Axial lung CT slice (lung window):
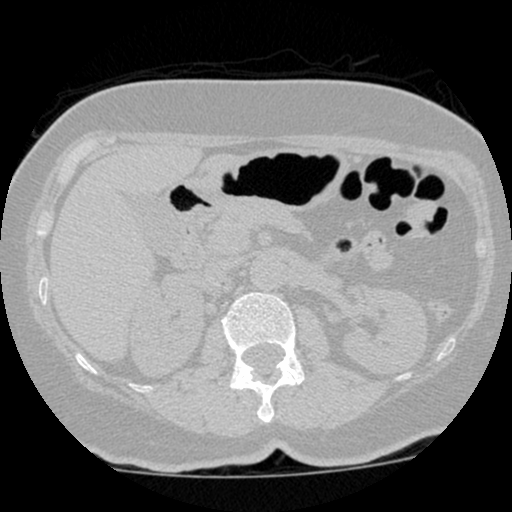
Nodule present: no